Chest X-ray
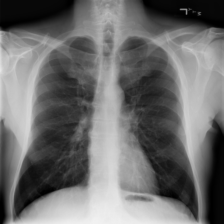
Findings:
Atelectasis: negative
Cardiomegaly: negative
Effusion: negative
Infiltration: negative
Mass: negative
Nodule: negative
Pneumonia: negative
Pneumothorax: negative
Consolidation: negative
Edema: negative
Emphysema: negative
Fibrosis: negative
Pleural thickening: negative
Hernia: negative